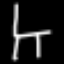
Label: chair